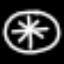
Label: clock